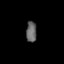
Tissue: lung
Cell type: Epithelial cells
Senescence score: 0.1879
Nuclear area (px): 214
Mean DAPI intensity: 98.72